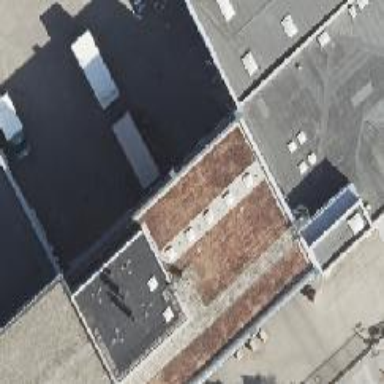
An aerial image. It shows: Flat-roofed building.